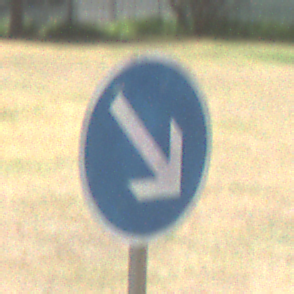
Verkehrszeichen: VorgeschriebeneVorbeifahrtRechts
Umgebung: Outdoor, Nature
Tageszeit: Midday
Wetter: Clear
Licht: Natural
Jahreszeit: NotSpecified
Kontrast: HighContrast